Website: crate-barrel
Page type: address-validator
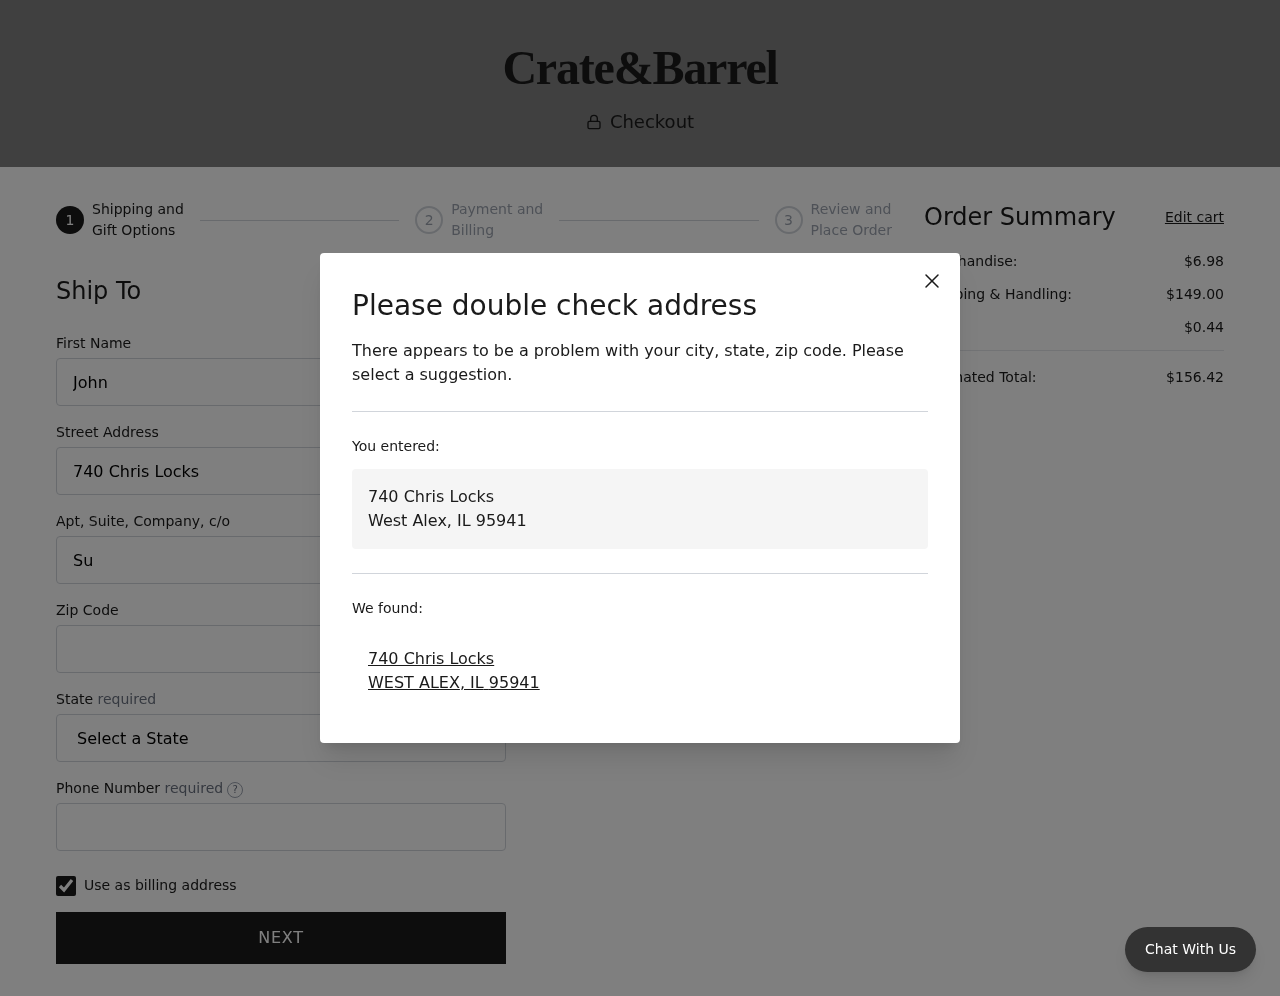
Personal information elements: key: PII_CITY
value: West Alex
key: PII_CITY
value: WEST ALEX
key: PII_FIRSTNAME
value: John
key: PII_PHONE
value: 7297060076
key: PII_POSTCODE
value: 95941
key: PII_STATE
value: Illinois
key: PII_STATE_ABBR
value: IL
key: PII_STREET
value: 740 Chris Locks
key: PII_STREET2
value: Suite 396
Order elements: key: ORDER_SUBTOTAL
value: $6.98
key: ORDER_SHIPPING_COST
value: $149.00
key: ORDER_TAX
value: $0.44
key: ORDER_TOTAL
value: $156.42